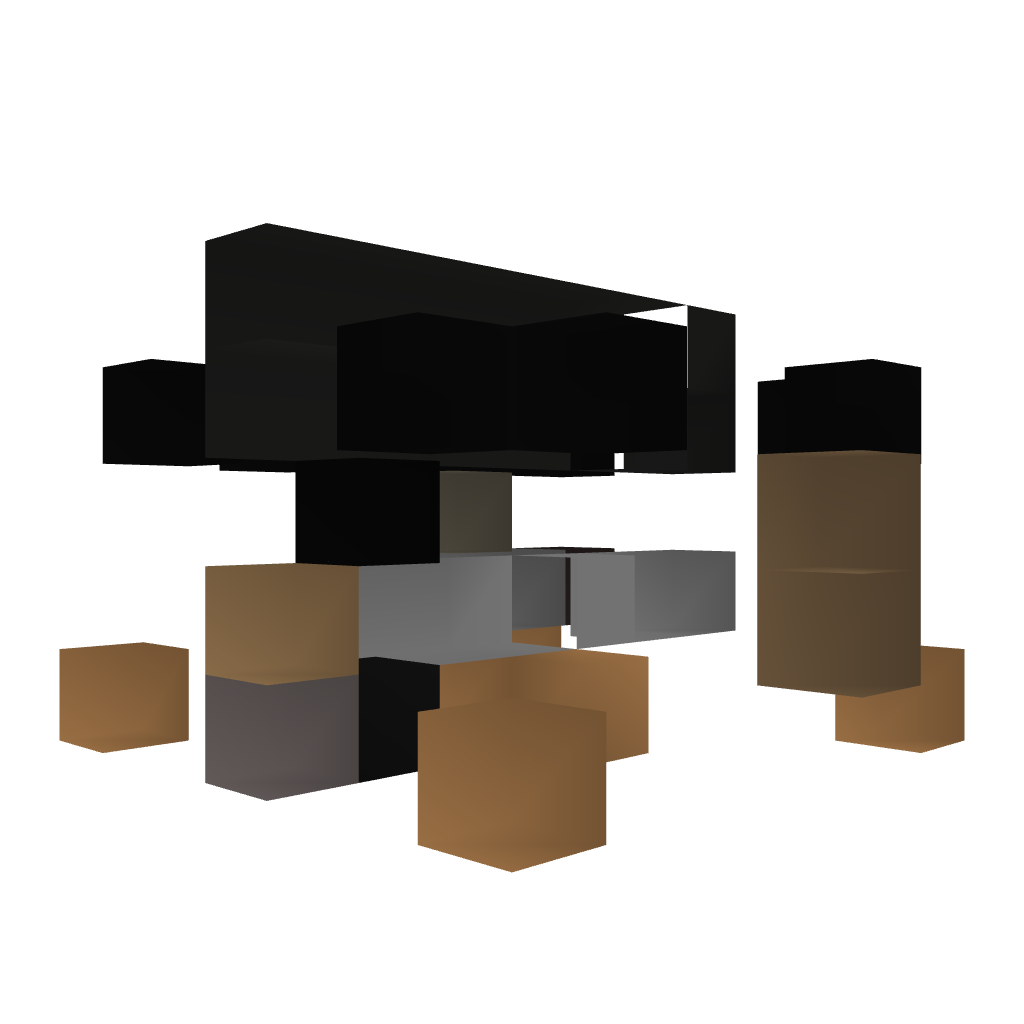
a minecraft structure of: Cake Cafe